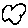
Label: cloud